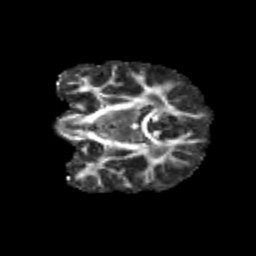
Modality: FA
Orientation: coronal
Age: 10
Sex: male
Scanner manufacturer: siemens
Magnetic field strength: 3 T
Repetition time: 3.8 s
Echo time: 0.07 s